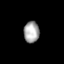
Tissue: lung
Cell type: Fibroblasts
Senescence score: 0.5512
Nuclear area (px): 323
Mean DAPI intensity: 166.35